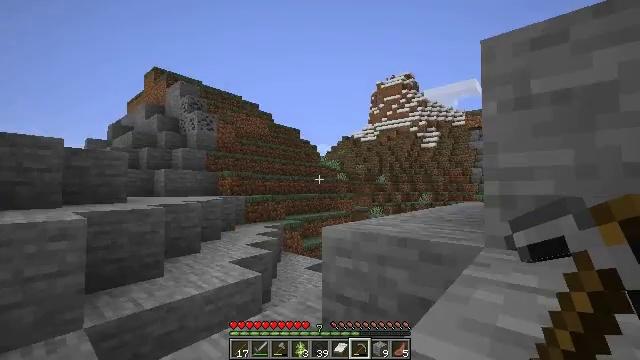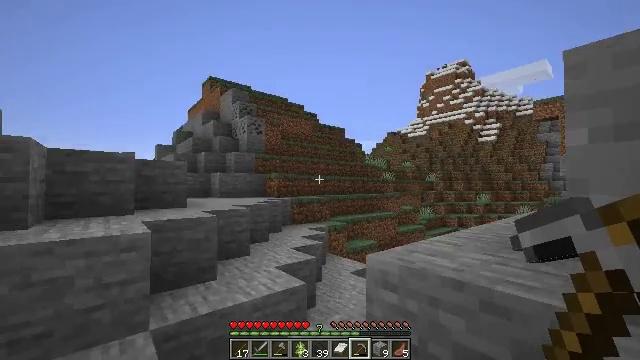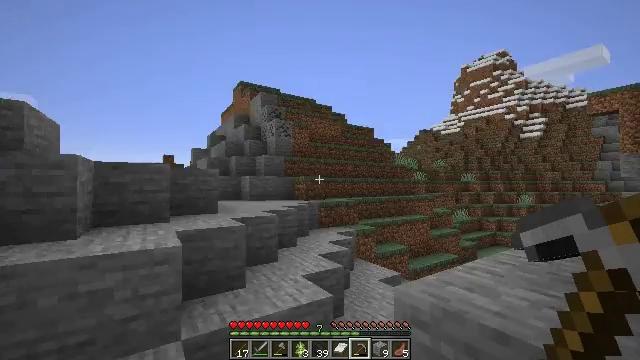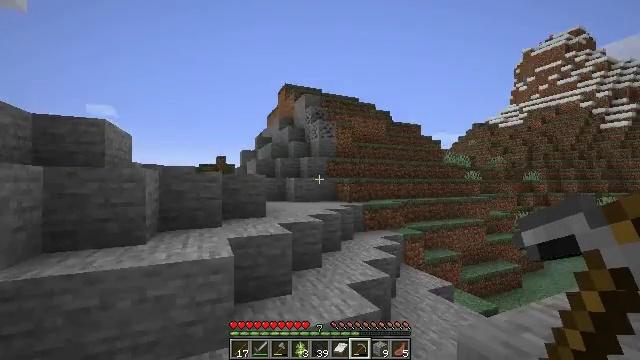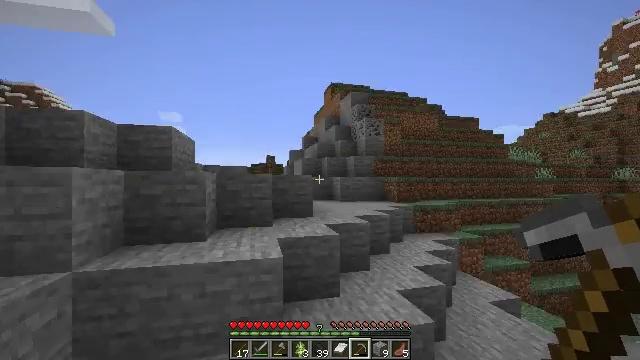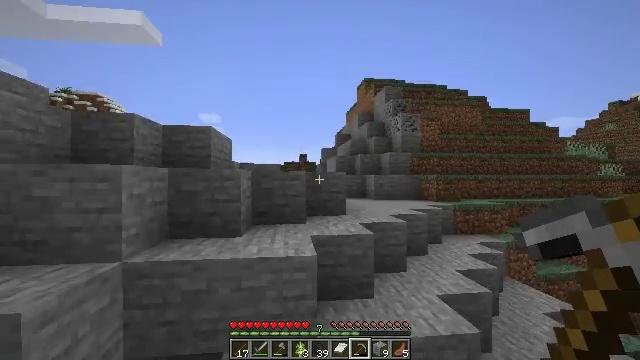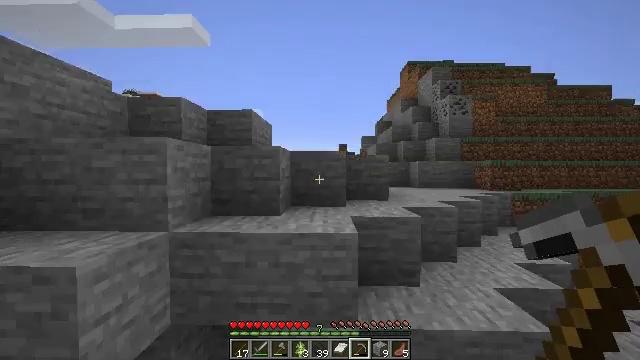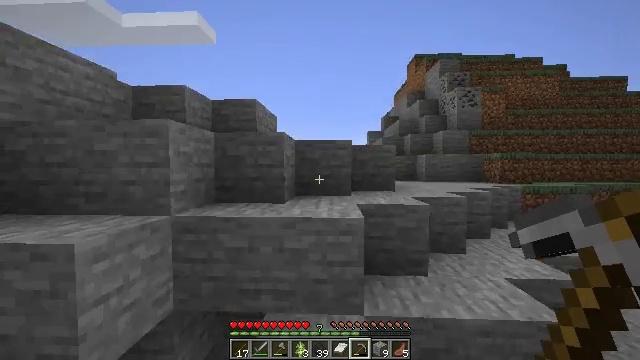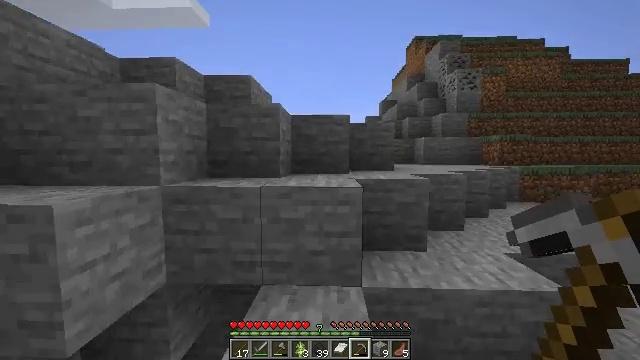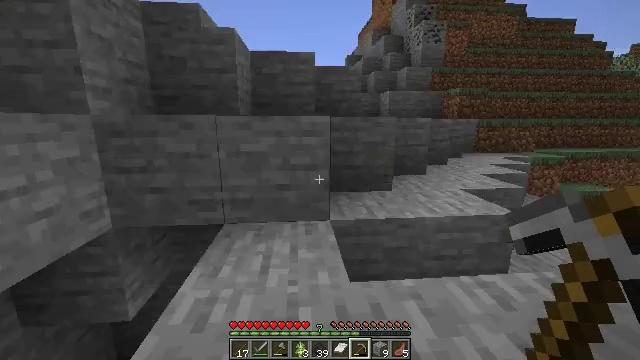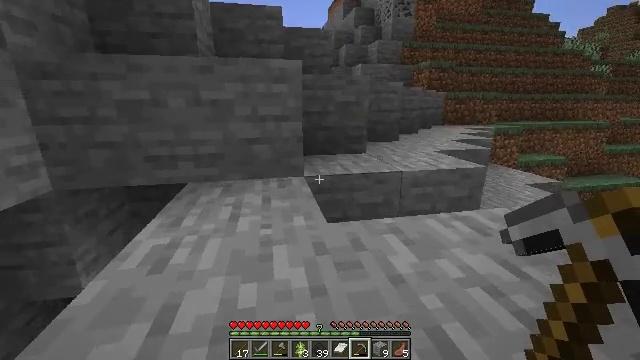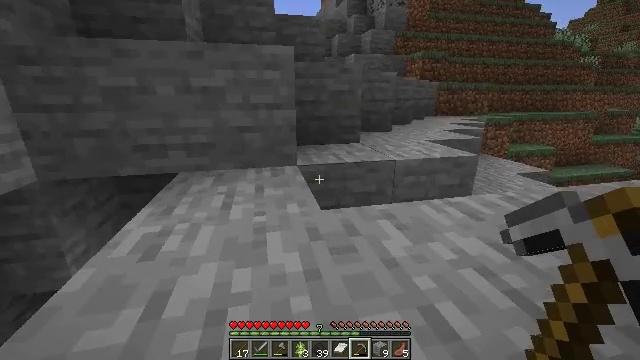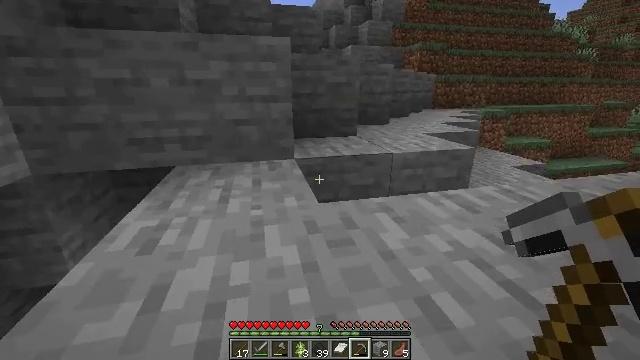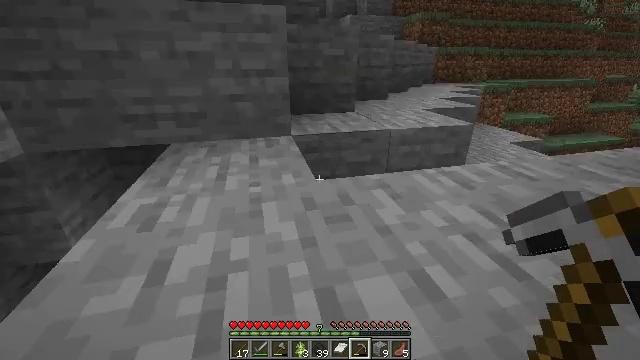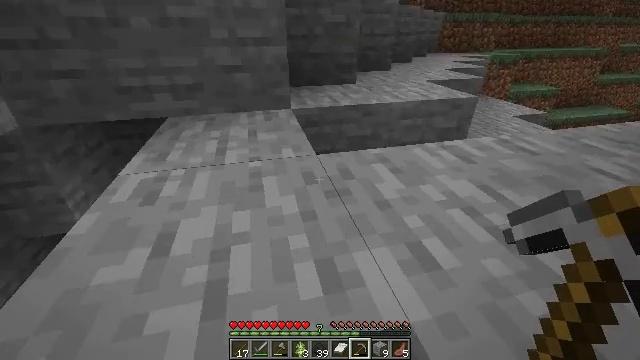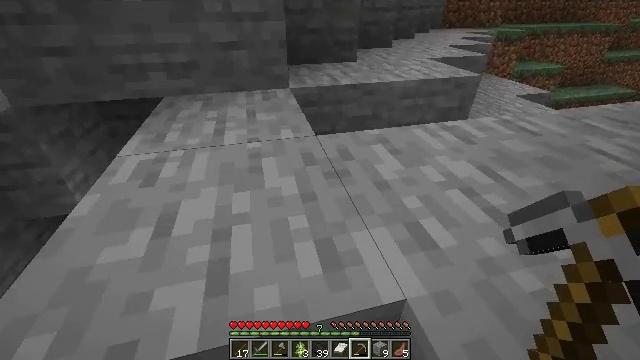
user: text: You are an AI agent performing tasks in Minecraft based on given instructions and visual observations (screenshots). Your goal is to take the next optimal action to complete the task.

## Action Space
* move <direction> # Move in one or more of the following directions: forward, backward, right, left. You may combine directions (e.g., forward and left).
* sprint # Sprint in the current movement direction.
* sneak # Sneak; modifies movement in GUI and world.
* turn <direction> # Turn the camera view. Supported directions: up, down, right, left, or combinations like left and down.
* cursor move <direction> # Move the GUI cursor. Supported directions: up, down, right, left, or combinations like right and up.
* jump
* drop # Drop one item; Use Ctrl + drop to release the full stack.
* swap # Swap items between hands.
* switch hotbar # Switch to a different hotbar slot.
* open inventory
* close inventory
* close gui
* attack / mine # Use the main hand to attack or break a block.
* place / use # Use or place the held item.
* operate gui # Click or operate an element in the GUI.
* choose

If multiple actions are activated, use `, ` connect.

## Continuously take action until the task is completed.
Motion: motion action
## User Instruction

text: Collect some oak leaves.
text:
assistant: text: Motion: move forward, turn left, jump
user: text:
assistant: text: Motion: move forward, turn left, jump
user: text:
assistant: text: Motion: move forward, turn left, jump
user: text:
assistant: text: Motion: move forward, turn left, jump
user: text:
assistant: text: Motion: move forward, turn left, jump
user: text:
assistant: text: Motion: move forward, turn left and down, jump
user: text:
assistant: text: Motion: move forward, turn left, jump
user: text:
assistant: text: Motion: move forward, turn down, jump
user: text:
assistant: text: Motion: move forward, turn right and down
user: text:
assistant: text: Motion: turn right and down
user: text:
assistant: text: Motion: turn right and down
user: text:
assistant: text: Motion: turn down
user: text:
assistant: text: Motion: turn down
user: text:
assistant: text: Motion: turn down
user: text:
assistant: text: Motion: turn down
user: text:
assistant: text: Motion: turn right and down
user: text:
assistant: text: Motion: turn right and down
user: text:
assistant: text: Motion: turn right
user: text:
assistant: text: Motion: turn right
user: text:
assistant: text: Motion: turn right and up
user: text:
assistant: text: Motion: move forward, turn up
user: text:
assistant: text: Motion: move forward, turn right and up
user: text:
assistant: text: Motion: move forward, turn up
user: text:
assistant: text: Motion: move forward, turn right and up
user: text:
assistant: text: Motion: move forward
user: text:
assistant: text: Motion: move forward, jump
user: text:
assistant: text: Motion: move forward, jump
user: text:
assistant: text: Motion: move forward, jump
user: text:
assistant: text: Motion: move forward, jump
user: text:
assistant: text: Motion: move forward, jump